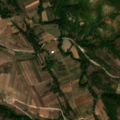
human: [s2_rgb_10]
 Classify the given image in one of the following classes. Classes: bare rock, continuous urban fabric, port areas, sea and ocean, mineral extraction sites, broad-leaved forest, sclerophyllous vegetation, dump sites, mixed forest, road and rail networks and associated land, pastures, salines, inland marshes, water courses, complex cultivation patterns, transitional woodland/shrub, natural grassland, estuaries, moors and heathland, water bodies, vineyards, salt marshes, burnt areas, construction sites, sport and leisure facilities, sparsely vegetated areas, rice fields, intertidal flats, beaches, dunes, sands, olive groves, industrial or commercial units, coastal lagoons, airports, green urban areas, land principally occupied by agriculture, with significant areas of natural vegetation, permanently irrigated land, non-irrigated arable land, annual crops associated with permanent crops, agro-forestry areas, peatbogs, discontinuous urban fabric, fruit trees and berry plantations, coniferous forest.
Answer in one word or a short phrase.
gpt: complex cultivation patterns, land principally occupied by agriculture, with significant areas of natural vegetation, broad-leaved forest